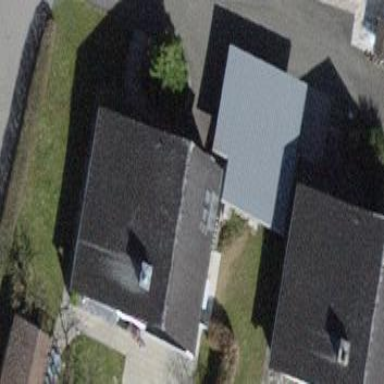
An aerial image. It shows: Building with tiled roof.